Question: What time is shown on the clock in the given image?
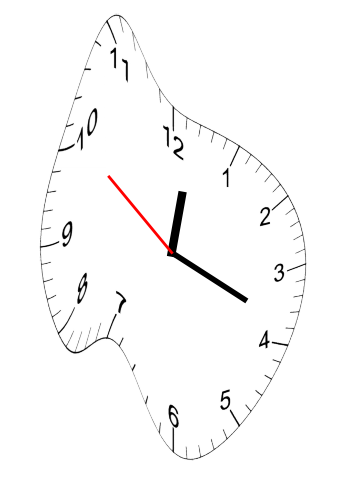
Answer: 12:18:51